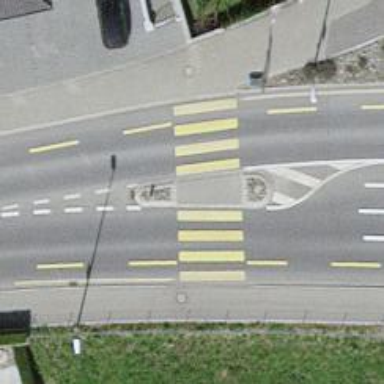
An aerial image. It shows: Uncontrolled zebra crossing with pedestrian island.